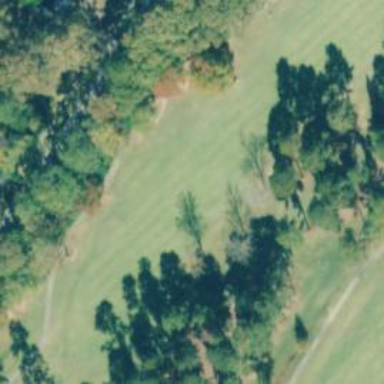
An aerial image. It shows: View of golf hole.